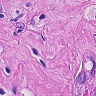
Metastatic tissue present: yes